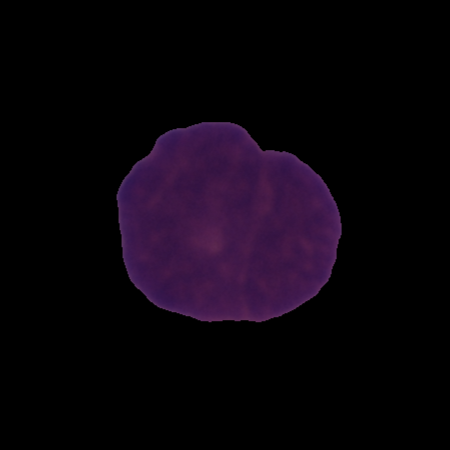
Label: cancer